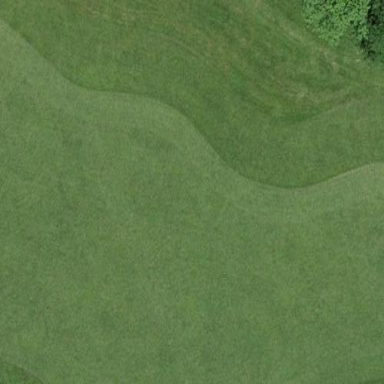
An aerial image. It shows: Golf fairway surrounded by grass.